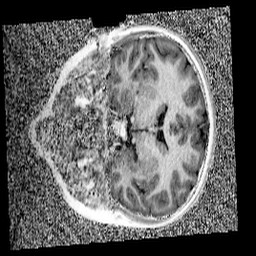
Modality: UNIT1_denoised
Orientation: coronal
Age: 9
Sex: female
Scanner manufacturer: siemens
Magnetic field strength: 3 T
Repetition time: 4 s
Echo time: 0.00299 s